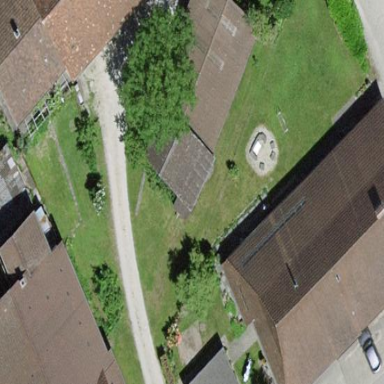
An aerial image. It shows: Garage building.